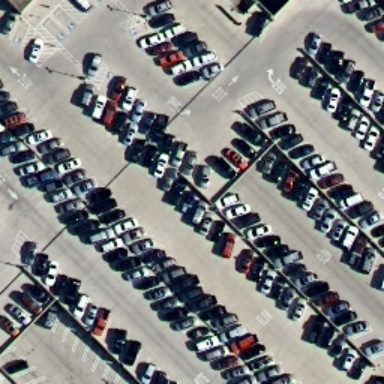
Lots of cars parked in lines in the parking lot .